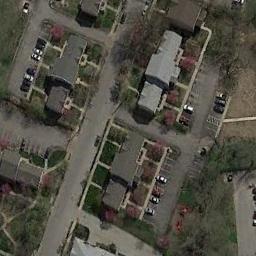
Label: residential